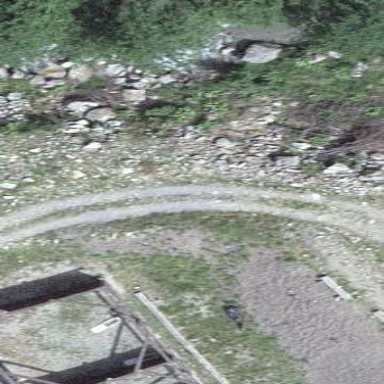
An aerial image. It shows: Ruins of building.